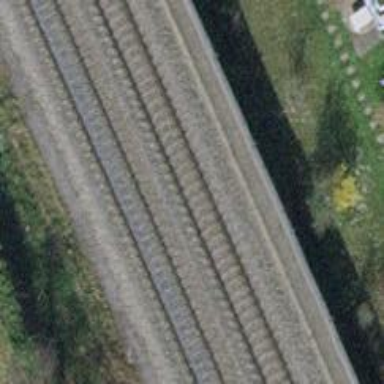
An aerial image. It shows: Single-track railway with electrified contact lines.